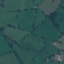
Label: Pasture